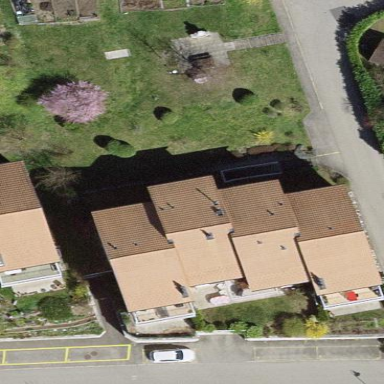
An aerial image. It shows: Image showing building with apartments.